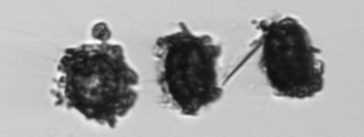
Label: Thalassiosira_TAG_external_detritus